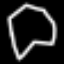
Label: octagon